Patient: sex F, age 39
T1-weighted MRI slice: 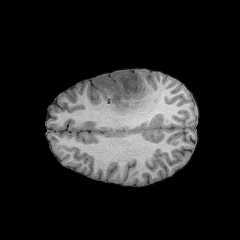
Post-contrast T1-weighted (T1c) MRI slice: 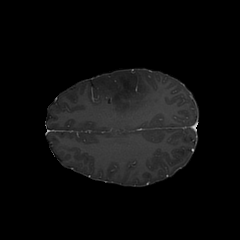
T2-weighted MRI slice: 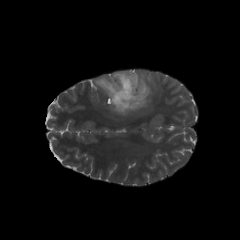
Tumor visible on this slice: yes
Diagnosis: Astrocytoma, IDH-mutant
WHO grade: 2